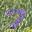
Label: 7